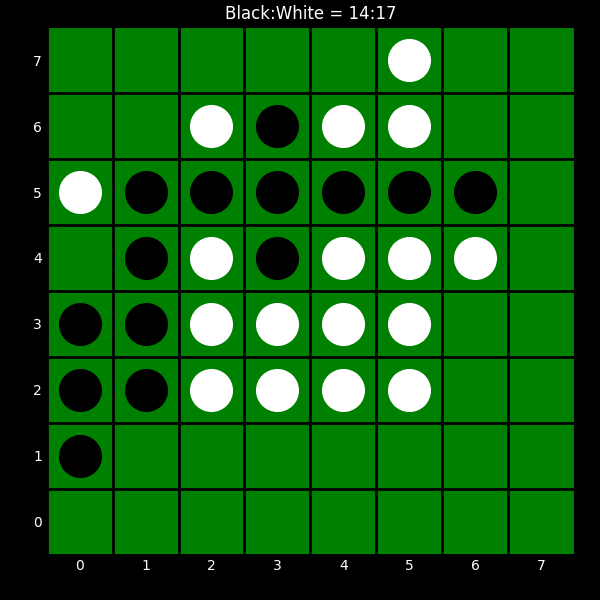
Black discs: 14
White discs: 17